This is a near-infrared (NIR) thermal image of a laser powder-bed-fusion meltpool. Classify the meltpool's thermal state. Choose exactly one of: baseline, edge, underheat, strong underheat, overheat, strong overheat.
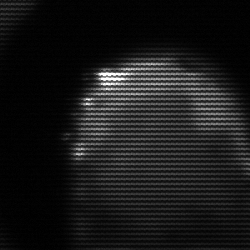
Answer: edge